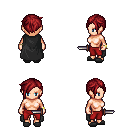
a pixel art fantasy rpg character, female body template, human, light skin, black cape, red pants, brunette pixie cut hairstyle, bracelets, gray slippers, dagger, four views (front, back, left, right), 2x2 character sprite sheet, small pixel art, hard edges, no anti-aliasing